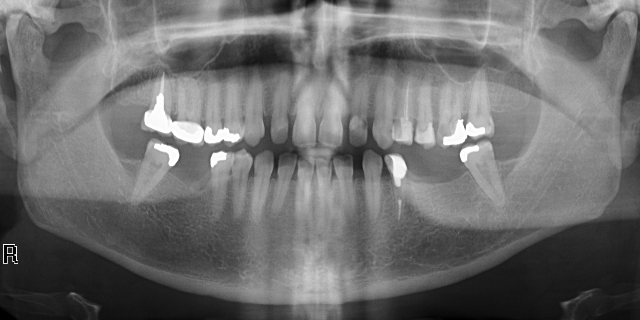
adult